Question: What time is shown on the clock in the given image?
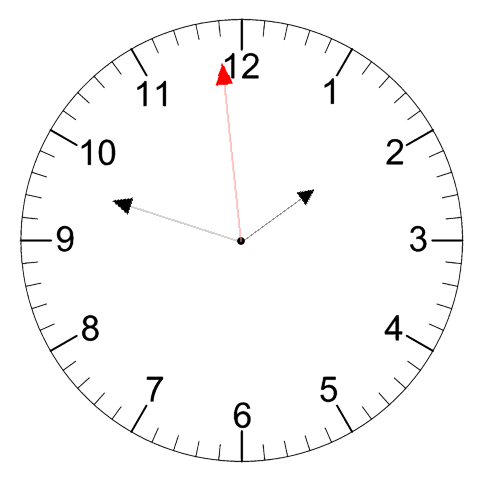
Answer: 01:47:59